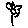
Label: flower